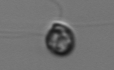
Label: flagellate_morphotype1